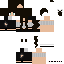
A female human skin with dark skin, wearing brown long hair dressed in a blue hoodie and black pants, featuring a closed mouth.